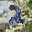
Label: 2